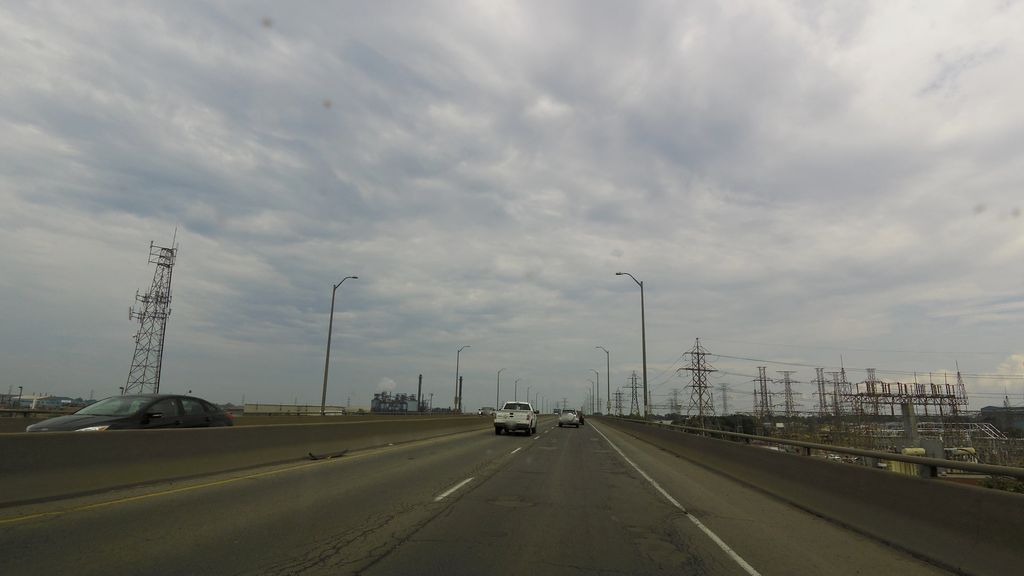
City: hamilton